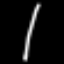
Label: line